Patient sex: F
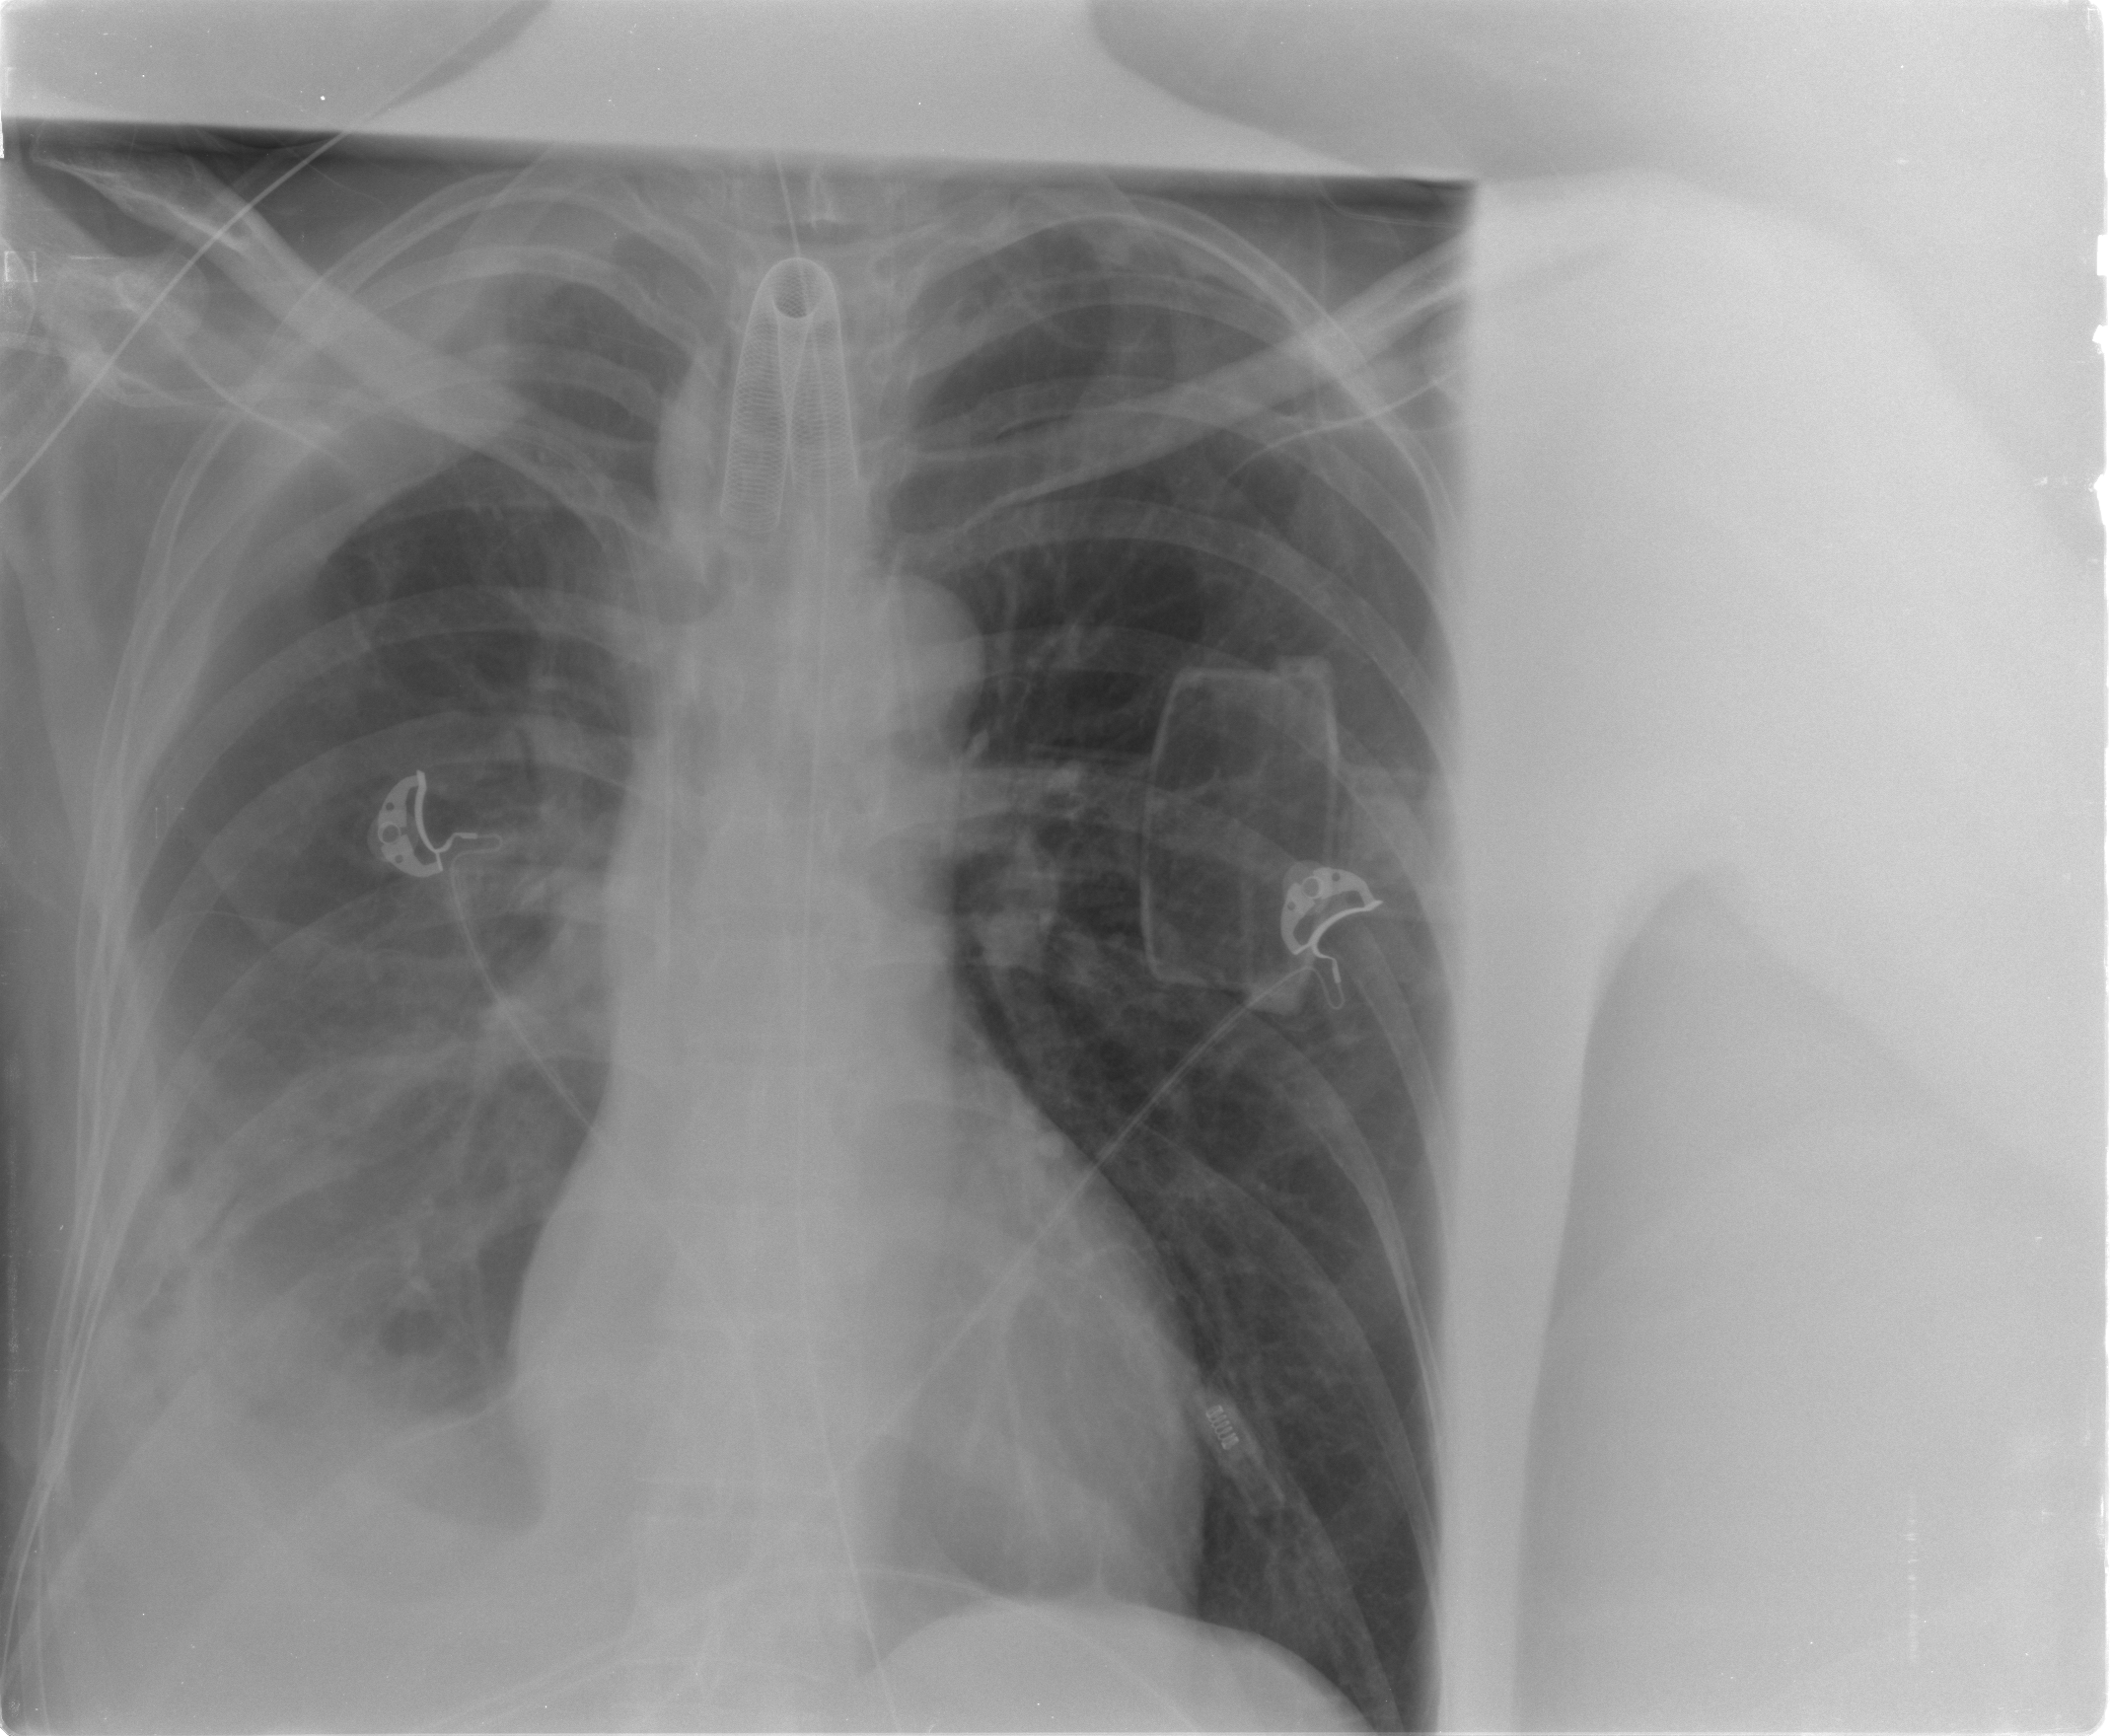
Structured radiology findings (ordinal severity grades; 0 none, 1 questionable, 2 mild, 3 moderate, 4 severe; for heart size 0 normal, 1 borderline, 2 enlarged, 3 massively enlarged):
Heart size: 0
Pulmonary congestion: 0
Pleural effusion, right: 3
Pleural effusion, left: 0
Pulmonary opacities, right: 3
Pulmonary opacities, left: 0
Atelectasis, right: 3
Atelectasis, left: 0